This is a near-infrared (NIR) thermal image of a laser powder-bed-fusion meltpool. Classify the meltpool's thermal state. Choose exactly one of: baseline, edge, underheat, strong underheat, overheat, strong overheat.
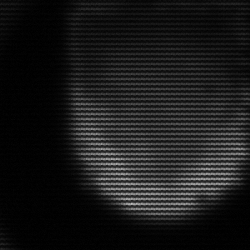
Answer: edge